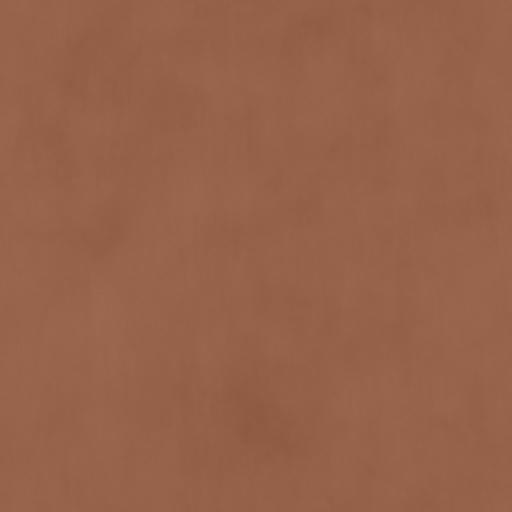
Tags: brown clay